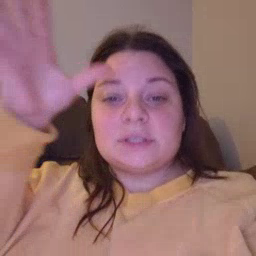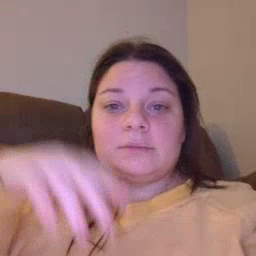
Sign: dad